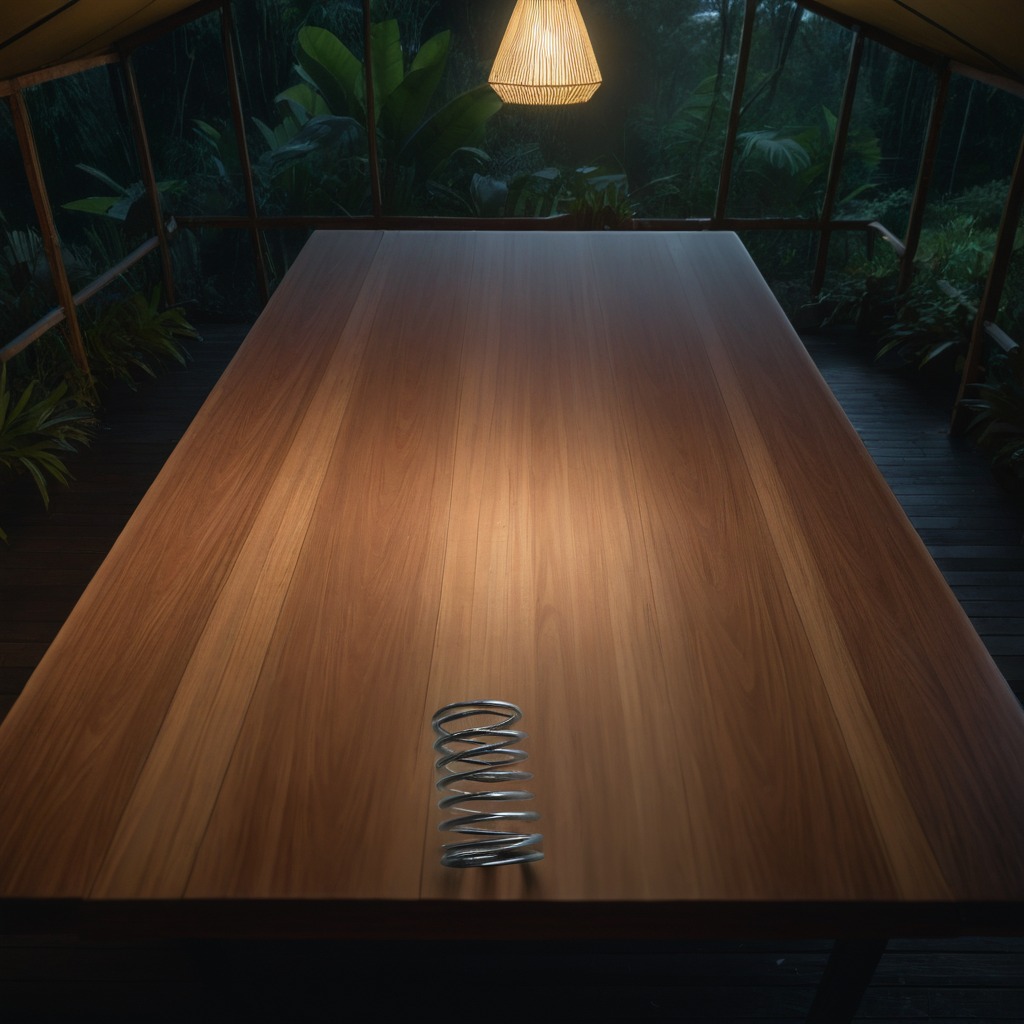
A coiled metal spring is lying on the wooden table.